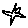
Label: star